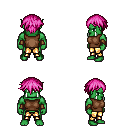
a pixel art fantasy rpg character, male body template, orc, green skin, brown sleeveless shirt, gold greaves, pink short bangs hairstyle, cloth bracers, four views (front, back, left, right), 2x2 character sprite sheet, small pixel art, hard edges, no anti-aliasing